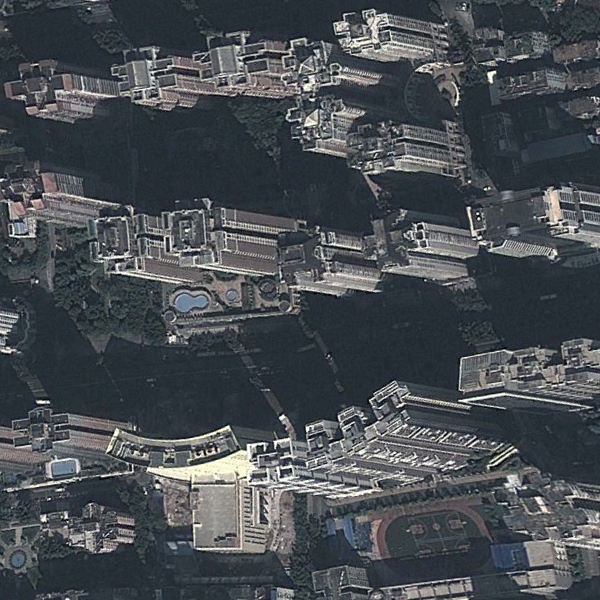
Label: Commercial